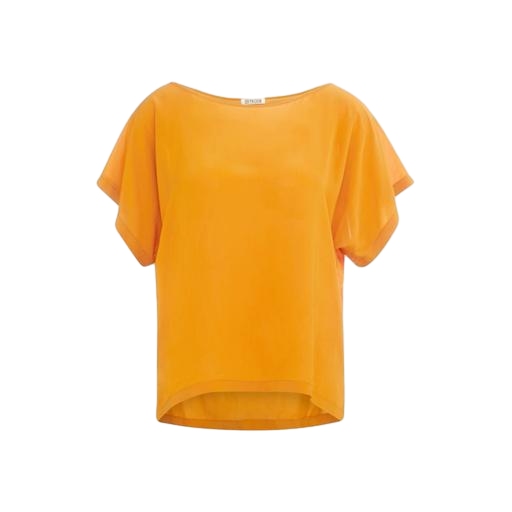
orange fwrd exclusive top, gold bateau neck boxy top, batwing t-shirt, white background